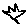
Label: star